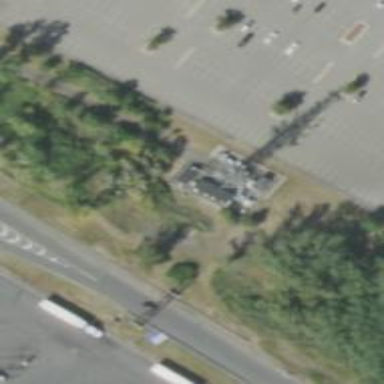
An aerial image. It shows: Communication mast tower.